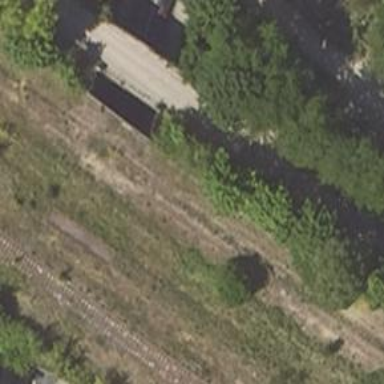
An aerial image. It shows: Abandoned railway siding.